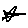
Label: star